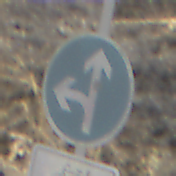
Verkehrszeichen: VorgeschriebeneFahrtrichtungGeradeausOderLinks
Zusatzzeichen unten: EinspurigeFahrzeugeFrei6
Umgebung: Outdoor, Nature
Tageszeit: Midday
Wetter: Clear
Licht: Natural
Jahreszeit: NotSpecified
Kontrast: HighContrast